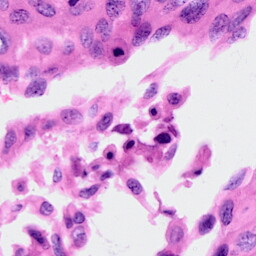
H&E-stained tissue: Cervix